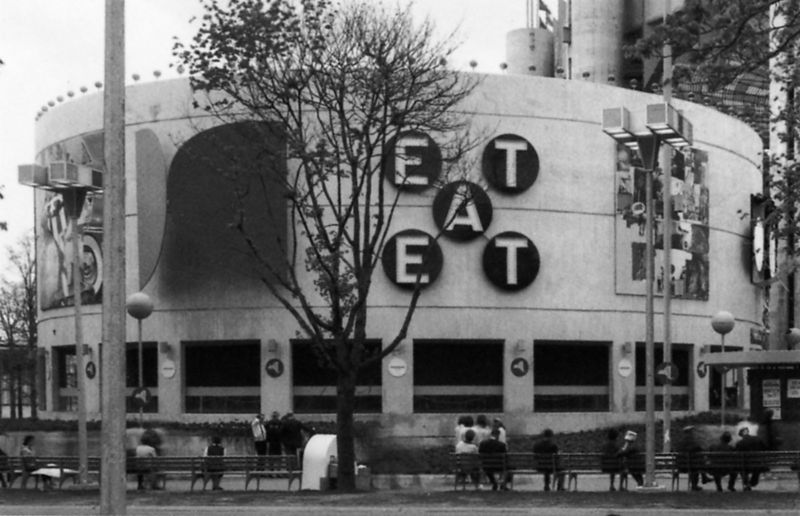
Titel: Eat sign am Circaranam - New York State Pavilion, Weltausstellung 1964
Künstler: Robert Indiana
Schlagwörter: baum, weiß, menschen, sitzen, stadt, grau, laterne, laternen, schwarz, gebäude, alt, architektur, theater, oval, rund, schrift, bilder, modern, schornsteine, amerika, bank, scheinwerfer, essen, uhr, arena, foto, fotografie, pfahl, restaurant, schwarz weiß, buchstaben, bänke, ausstellung, kino, historisch, bauwerk, stadion, lautsprecher, treffpunkt, flutlicht, et, eat, etaet